Question: I have this problem:
<URL>

Title css rule:
'''
p.right_sidebar_title {
font-size: 16px!important;
font-weight: bold;
color: black;
margin: 7px 0!important;
line-height: 18px!important;
font-family: Arial,Helvetica,sans-serif;
font-weight: bold;
width: 300px;
}
'''
Blue rectangle css rule:
'''
.post-category-rightSidebar {
background: #369;
display: inline;
float: left;
font-size: 10px;
height: 16px;
line-height: 17px;
margin-right: 5px;
padding: 0 5px;
text-transform: uppercase;
color: white;
}
'''
In Chrome or Firefox the blue rectangle is near the title but with IE the title is on new line.....
I haven't understand why IE not recognize my css rules.
What I am doing wrong?
Thanks a lot.
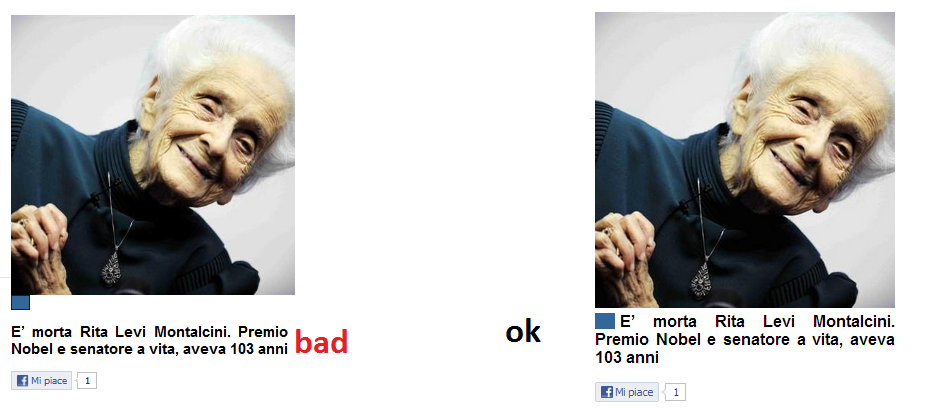
Answer: Your page has '<meta http-equiv="X-UA-Compatible" content="IE=7" />', so IE9 is operating as IE7.
In IE7, specifying 'width' or ('height') value triggers so called 'hasLayout' which makes element's box somewhat isolated and prevents its contents from being floated by any external elements.
You should either set 'X-UA-Compatible' meta element to <URL>, or remove 'width: 300px;' from 'p.right_sidebar_title' rule, or specify this width for a container that contains 'p.right_sidebar_title' element floating color square.